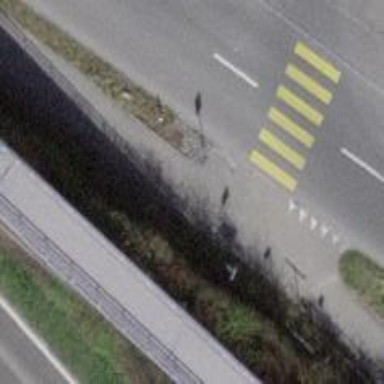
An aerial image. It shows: Bus stop with platform for public transport.